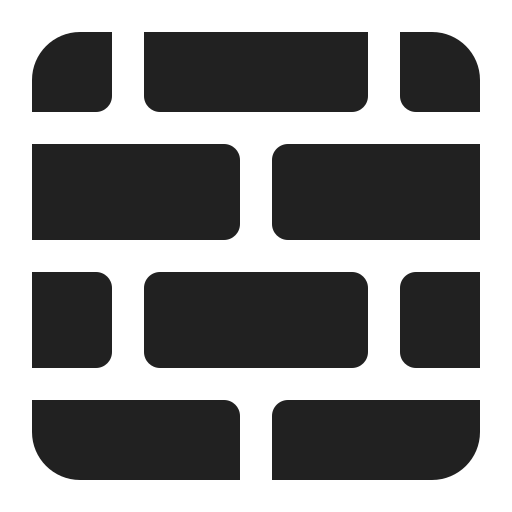
brick high contrast